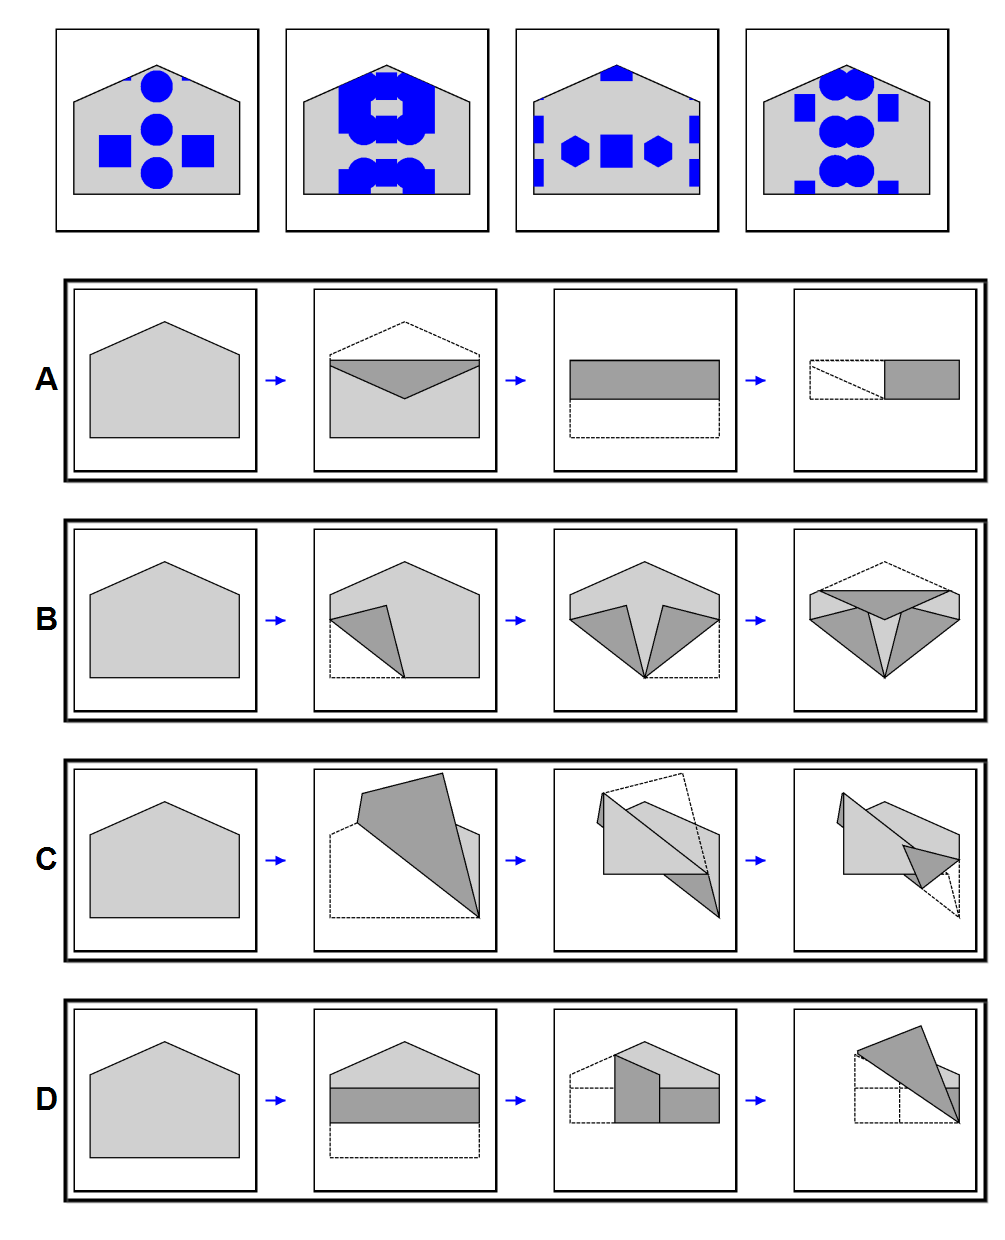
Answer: A